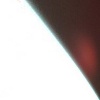
Label: sunburn